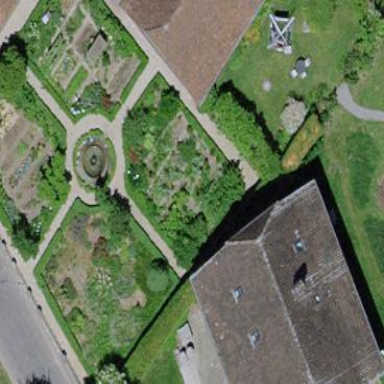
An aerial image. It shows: Garden that is leisure land.